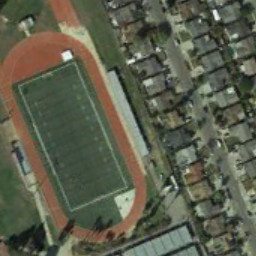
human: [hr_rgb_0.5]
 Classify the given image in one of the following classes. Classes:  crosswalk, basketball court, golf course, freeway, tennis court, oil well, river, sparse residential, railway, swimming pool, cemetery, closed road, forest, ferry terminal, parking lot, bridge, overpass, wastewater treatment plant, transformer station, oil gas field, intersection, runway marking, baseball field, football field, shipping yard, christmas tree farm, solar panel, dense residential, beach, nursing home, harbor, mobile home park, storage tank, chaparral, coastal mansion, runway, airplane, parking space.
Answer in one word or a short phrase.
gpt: football field